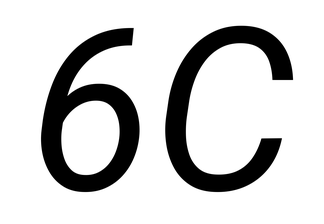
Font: Roboto-Italic_Italic